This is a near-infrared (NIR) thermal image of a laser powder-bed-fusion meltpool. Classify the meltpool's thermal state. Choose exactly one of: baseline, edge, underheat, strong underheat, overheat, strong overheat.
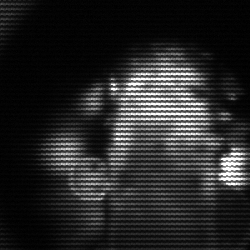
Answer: strong underheat